Question: I'm trying to start an application and I'm kind of lost on how to do what I want.
This is what I want

Both red panels should be able to slide to the sides and the white one should expand if one of them (or both) them is collapsed, occupying that panel space.
When I have the red panels on the screen, the white panel show all the content and not be under any of the panels.
What have I tried so far:
I started by trying with two 'SlidingDrawer's, but the white panel got behind the red ones, so, no luck there.
After that I tried with 2 'LinearLayouts' (red panels) and a 'RelativeLayout' (white panel), and tried to change width of the layouts with buttons (like is on the image on top). This caused always problems that I didn't know how to resolve.
Suggestions?
Edit:
xml of the SlidingDrawer example:
'''
<LinearLayout
android:id="@+id/LinearLayout01"
android:layout_width="fill_parent"
android:layout_height="fill_parent"
xmlns:android="http://schemas.android.com/apk/res/android"
android:orientation="vertical"
android:gravity="bottom"
android:background="#FFFFFFFF">
<SlidingDrawer
android:layout_width="100dip"
android:id="@+id/SlidingDrawer"
android:handle="@+id/slideHandleButton"
android:content="@+id/contentLayout"
android:layout_height="fill_parent"
android:orientation="horizontal">
<LinearLayout
android:layout_width="wrap_content"
android:id="@+id/contentLayout"
android:orientation="horizontal"
android:background="#C0C0C0"
android:layout_height="wrap_content">
<TextView
android:id="@+id/textView1"
android:layout_width="wrap_content"
android:layout_height="wrap_content"
android:gravity="center"
android:text="Meio"
android:layout_toRightOf="@+id/buttonEsq" />
</LinearLayout>
<Button
android:layout_width="30dip"
android:layout_height="30dip"
android:id="@+id/slideHandleButton"
android:background="@drawable/arrowup">
</Button>
</SlidingDrawer>
</LinearLayout>
'''
And the xml of the LinearLayout example:
'''
<RelativeLayout xmlns:android="http://schemas.android.com/apk/res/android"
android:layout_width="wrap_content"
android:layout_height="wrap_content"
android:orientation="horizontal" >
<RelativeLayout
android:id="@+id/relativeLayout1"
android:layout_width="match_parent"
android:layout_height="fill_parent"
android:orientation="horizontal"
android:layout_toLeftOf="@+id/linearLayout3"
android:layout_toRightOf="@+id/linearLayout1"
android:background="#FFFFFFFF">
<Button
android:id="@+id/buttonEsq"
android:layout_width="wrap_content"
android:layout_height="wrap_content"
android:text="v--" />
<TextView
android:id="@+id/textView1"
android:layout_width="wrap_content"
android:layout_height="wrap_content"
android:gravity="center"
android:text="Meio"
android:layout_toRightOf="@+id/buttonEsq" />
<Button
android:id="@+id/buttonDir"
android:layout_width="wrap_content"
android:layout_height="wrap_content"
android:layout_toRightOf="@+id/textView1"
android:text="--v" />
</RelativeLayout>
<LinearLayout
android:id="@+id/linearLayout1"
android:layout_width="50dip"
android:layout_height="fill_parent"
android:layout_alignParentLeft="true"
android:background="#FFFF0000">
<TextView
android:id="@+id/textView2"
android:layout_width="wrap_content"
android:layout_height="wrap_content"
android:text="Esquerda" />
</LinearLayout>
<LinearLayout
android:id="@+id/linearLayout3"
android:layout_width="50dip"
android:layout_height="fill_parent"
android:layout_alignParentRight="true"
android:background="#FFF00000">
<TextView
android:id="@+id/textView2"
android:layout_width="wrap_content"
android:layout_height="wrap_content"
android:text="Direita" />
</LinearLayout>
</RelativeLayout>
'''
The android code (the commented part is the code of the 1st example):
'''
public class Main extends Activity {
Button slideHandleButton;
Button slideHandleButtonLeft;
Button slideHandleButtonRight;
SlidingDrawer slidingDrawer;
public void onCreate(Bundle savedInstanceState) {
super.onCreate(savedInstanceState);
setContentView(R.layout.mainlayouts);
/* slideHandleButton = (Button) findViewById(R.id.slideHandleButton);
slidingDrawer = (SlidingDrawer) findViewById(R.id.SlidingDrawer);
slidingDrawer.setOnDrawerOpenListener(new OnDrawerOpenListener() {
@Override
public void onDrawerOpened() {
slideHandleButton.setBackgroundResource(R.drawable.arrowdown);
}
});
slidingDrawer.setOnDrawerCloseListener(new OnDrawerCloseListener() {
@Override
public void onDrawerClosed() {
slideHandleButton.setBackgroundResource(R.drawable.arrowup);
}
});*/
slideHandleButtonLeft = (Button) findViewById(R.id.buttonEsq);
slideHandleButtonLeft.setOnClickListener(new View.OnClickListener() {
public void onClick(View v) {
LinearLayout lll = (LinearLayout) findViewById(R.id.linearLayout1);
RelativeLayout.LayoutParams params=new RelativeLayout.LayoutParams(50, LinearLayout.LayoutParams.FILL_PARENT);
lll.setLayoutParams(params);
}
});
}
}
'''
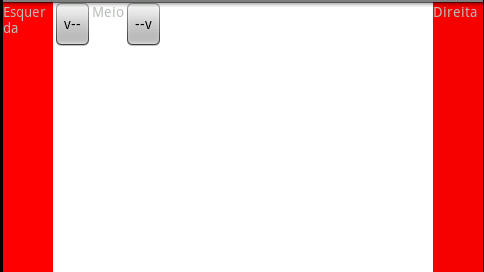
Answer: SlidingDrawer can only slide in from the right or the bottom, it is unable to slide in from the top or the left. You can try the answer from this question: <URL>.
However, a SlidingDrawer wont allow
> the white panel show all the content and not be under any of the panels
as it will slide over the white panel
The only solution I can think of is to use a series of scale/translate, translate the left or right panel off-screen and set visibility to gone, while at the same time scale the center panel out in the direction of whichever red panel is being removed.
I tried to make a similar prototype some time ago and used this method but the scale animations looked terrible, not to mention the onAnimationEnd listener doesn't work, you'll have to extend a LinearLayout and override onAnimationEnd there for it to work.